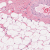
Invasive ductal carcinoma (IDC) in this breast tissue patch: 0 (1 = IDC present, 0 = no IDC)